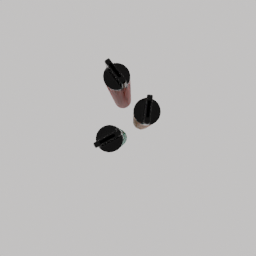
Label: tools